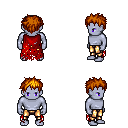
a pixel art fantasy rpg character, male body template, dark elf, purple skin, red tattered cape, gold greaves, dark blonde bedhead hairstyle, four views (front, back, left, right), 2x2 character sprite sheet, small pixel art, hard edges, no anti-aliasing